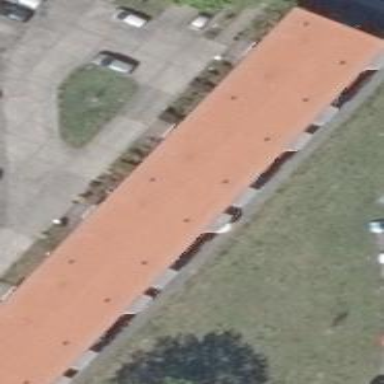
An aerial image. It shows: Gabled roof of red roof tiles covering apartment building.